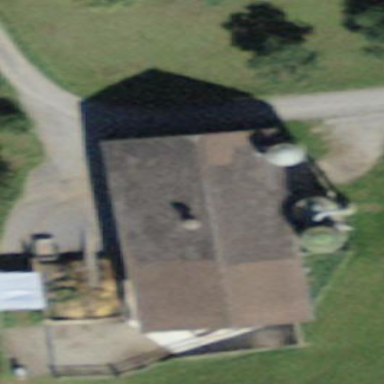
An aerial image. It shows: Rural barn.